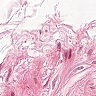
Metastatic tissue present: no